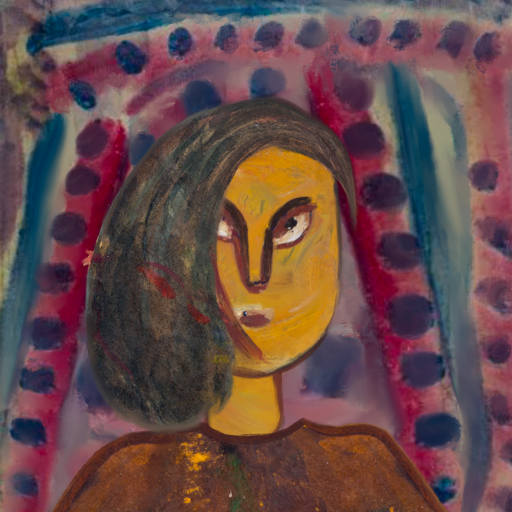
Background: HillGirl, Head And Neck Front: After_Raid, Face Front: After_Raid, Bust: Comrade, Hair Front: Gypsy_Mother, Head Accessory: Blank, Second Necklace: Blank, Necklace: Blank, Baby: Blank